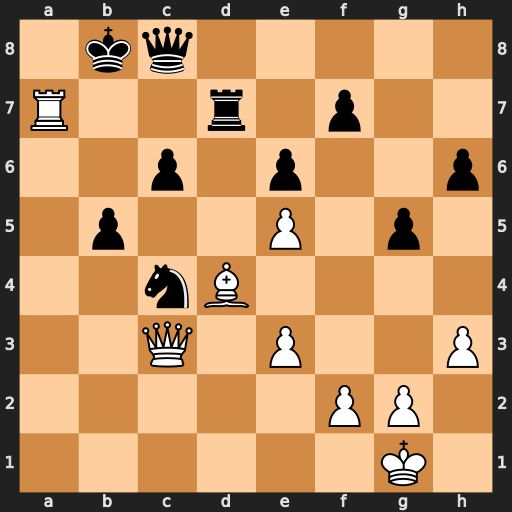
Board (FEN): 1kq5/R2r1p2/2p1p2p/1p2P1p1/2nB4/2Q1P2P/5PP1/6K1
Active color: w
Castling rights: -
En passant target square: -
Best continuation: Qa1 Qb7 Rxb7+